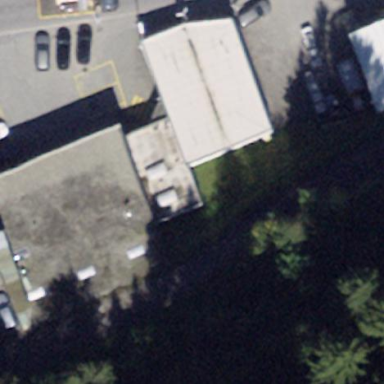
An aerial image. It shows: Car repair shop located in building.